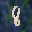
Label: 8